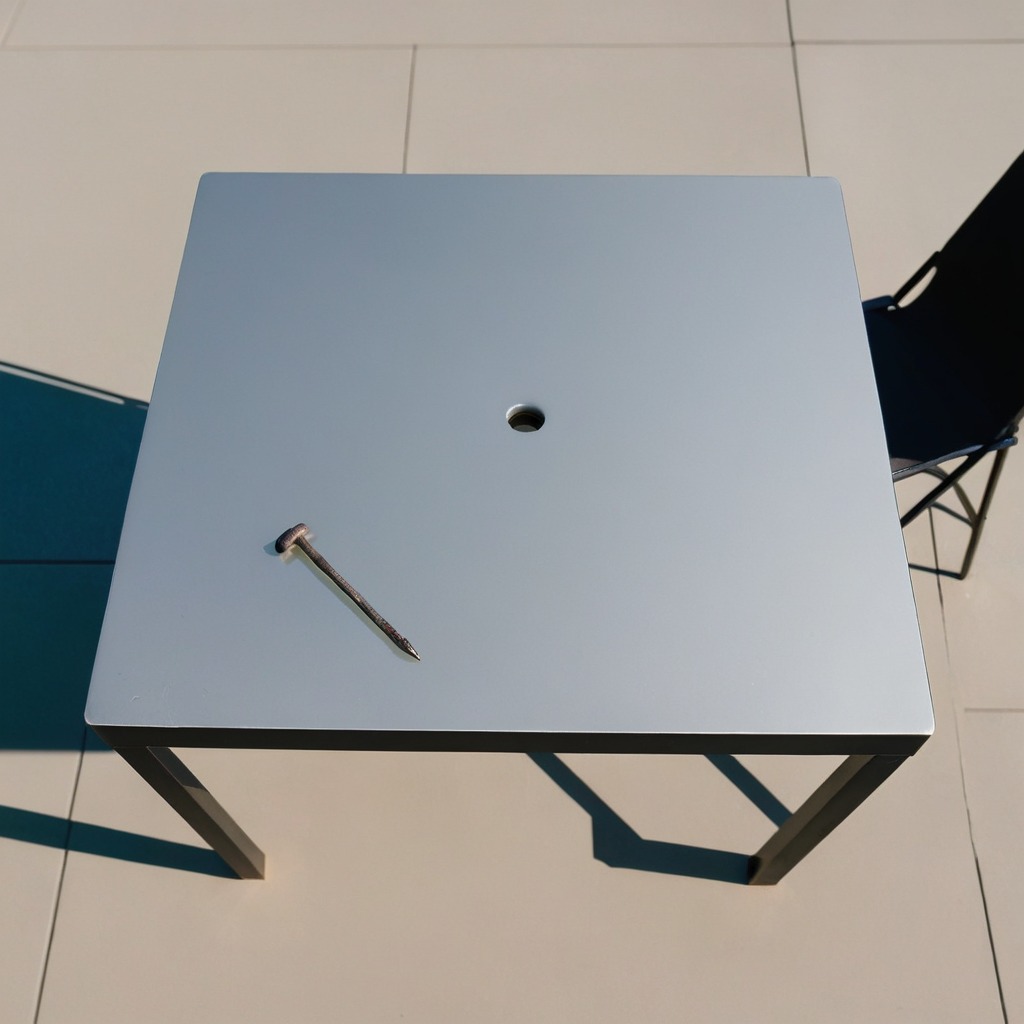
An iron nail is lying on the table.